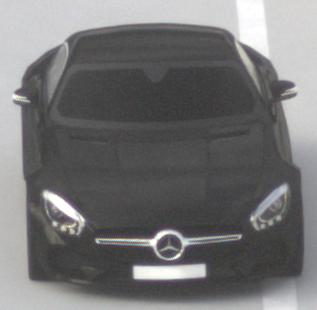
Make: Mercedes-Benz
Model: AMG GT Coupé
Detailed model: AMG GT (190) Coupé
Model produced from: 2014/10
Model produced until: 2017/01
Doors: 2
Color: black
Road condition: dry road
Daytime: morning or afternoon
Contrast: low contrast